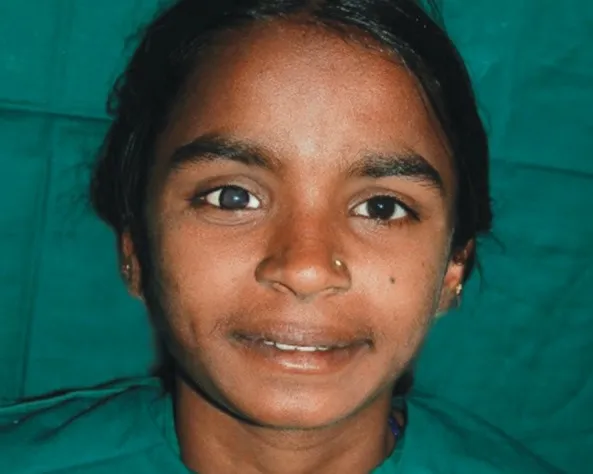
Patient with eye prosthesis.
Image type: medical_photograph (other_medical_photograph)